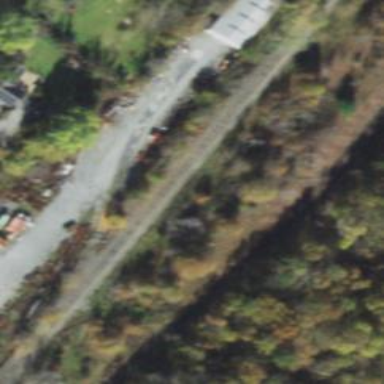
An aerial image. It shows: Abandoned spur railway.